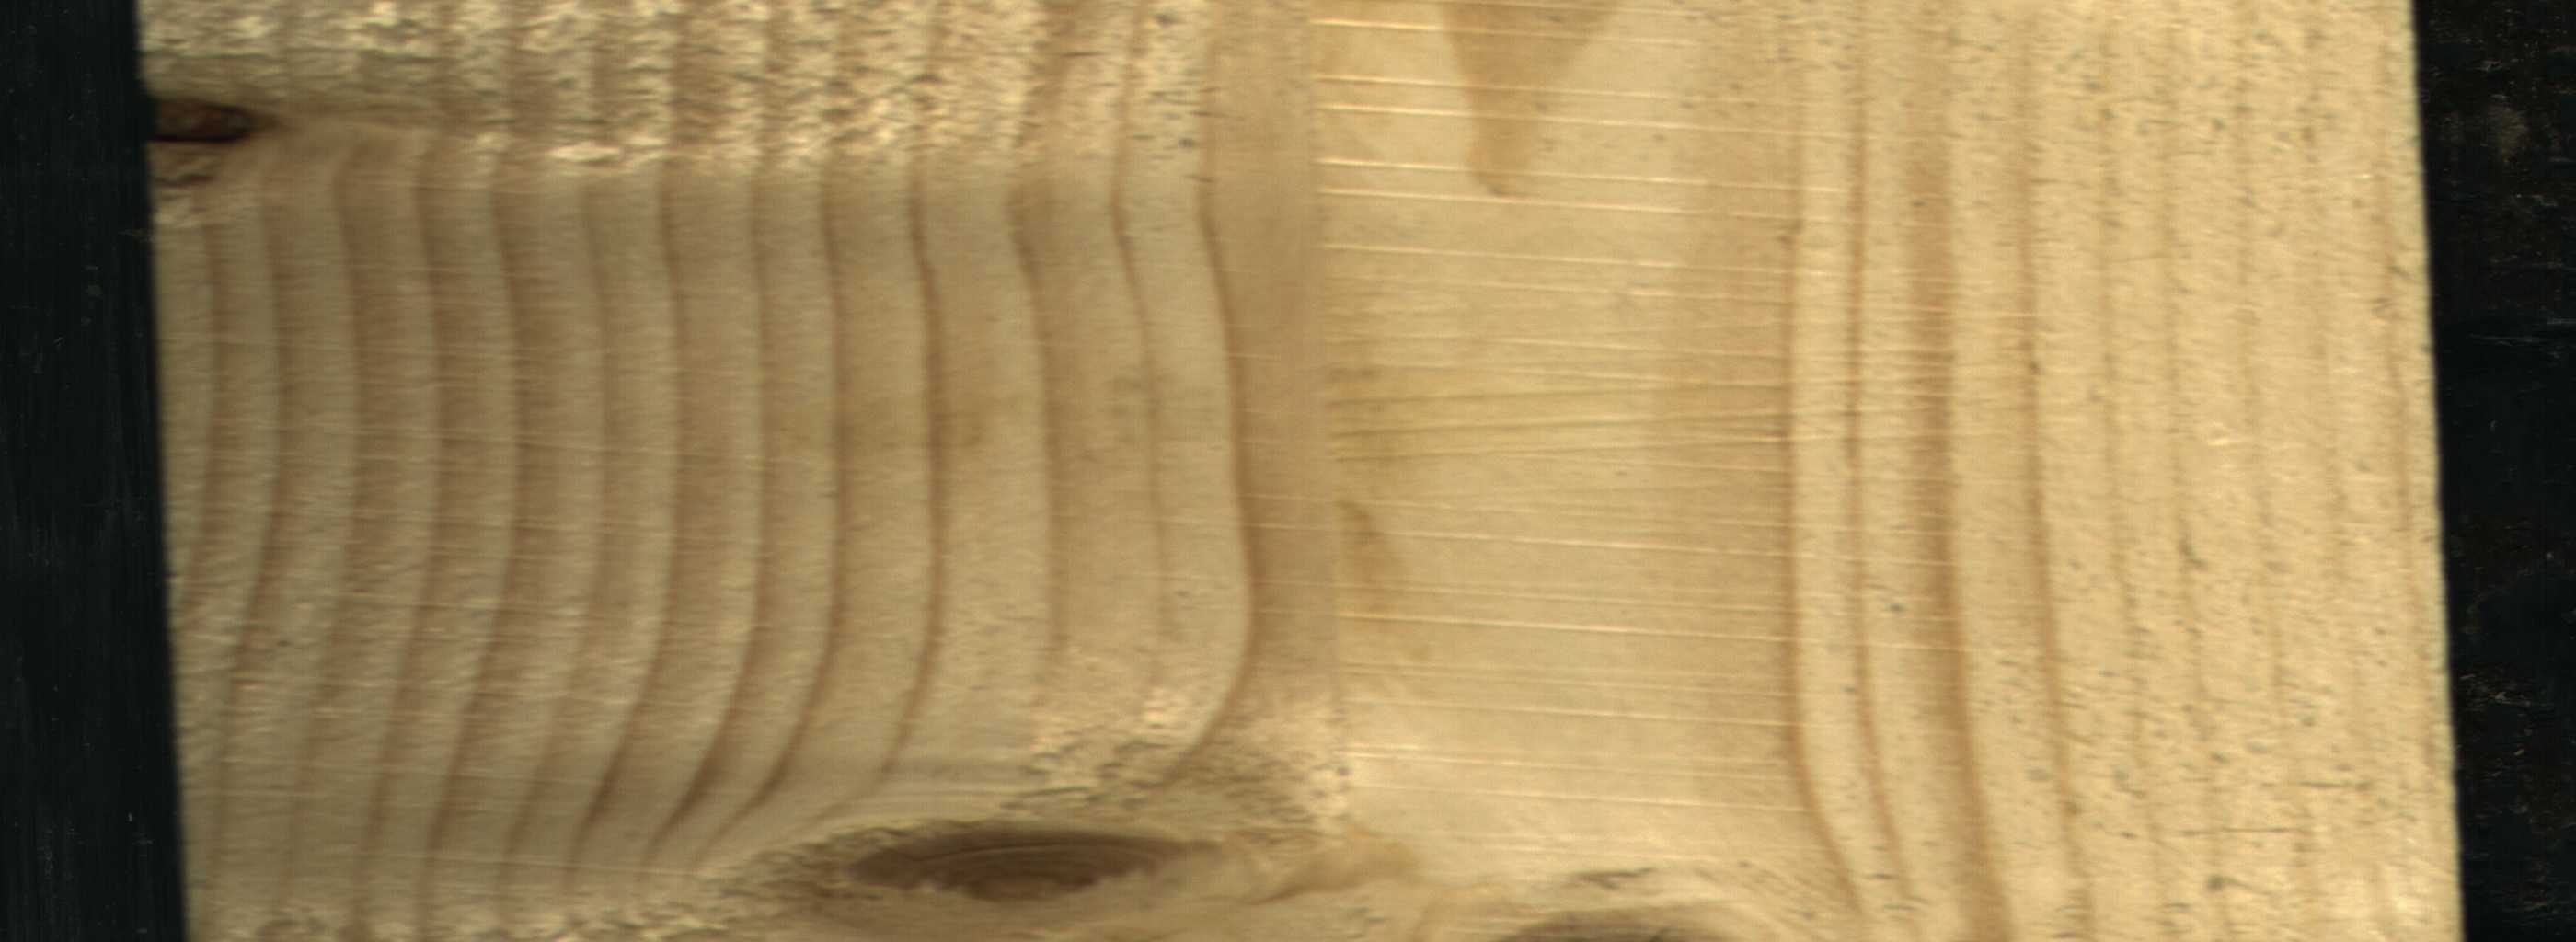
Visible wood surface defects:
Knot_missing
Live_Knot